高一 · 计数
（2020 秋・辽宁期末）某班 50 名学生在一次百米测试中, 成绩全部介于 13 秒与 19 秒之间, 将测试结果按如下方式分成六组: 每一组, 成绩大于等于 13 秒且小于 14 秒; 第二组, 成绩大于等于 14 秒且小于 15 秒; …第六组, 成绩大于等于 18 秒且小于等于 19 秒. 如图是按上述分组方法得到的频率分布直方图.

（1）估计此次百米测试成绩的中位数（精确到 001）;

(2) 为了尽快提高学生的体育成绩, 对此次百米测试成绩不小于 17 秒的两组同学进行特训, 特训一段时间后有两位同学成绩符合要求, 求这两位同学来自同一组的概率.

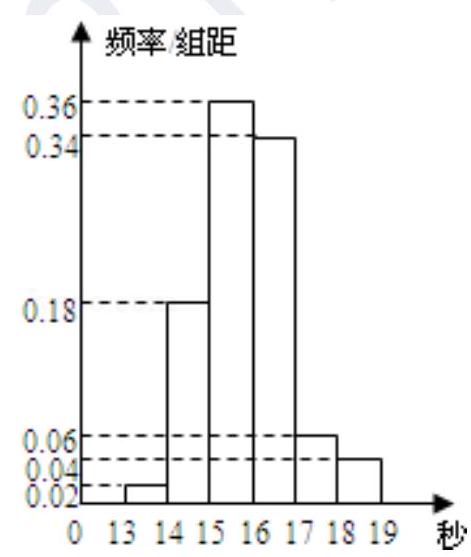
答案: 解: (1) 前两组的概率和为 $0.02+0.18=0.2$, 前三组的概率和为 $0.02+0.18+036=0.56$,所以 $0.5-0.2=0.3$,故中位数为 $15+\frac{0.3}{0.36} \approx 15.83$;

（2）由已知记第五组的频数为 $50 \times 0.06 \times 1=3$, 同理第六组的频数为 2 ,记第五组的学生为 $a_{1}, a_{2}, a_{3}$, 第六组的学生为 $b_{1}, b_{2}$,因为不小于 17 秒的两组同学进行特训, 特训一段时间后有两位同学成绩符合要求,则样本空间中所有基本事件为 $\Omega=\left\{\left(a_{1}, a_{2}\right),\left(a_{1}, a_{3}\right),\left(a_{1}, b_{1}\right),\left(a_{1}, b_{2}\right),\left(a_{2}, a_{3}\right)\right.$, $\left.\left(a_{2}, b_{1}\right),\left(a_{2}, b_{2}\right),\left(a_{3}, b_{1}\right),\left(a_{3}, b_{2}\right),\left(b_{1}, b_{2}\right)\right\}$

共 10 个样本点,

记事件 $A$ : 两位同学来自同一组, 则

$A=\left\{\left(a_{1}, a_{2}\right),\left(a_{1}, a_{3}\right),\left(a_{2}, a_{3}\right),\left(b_{1}, b_{2}\right)\right\}$ 共 4 个基本事件样本点;
故 $P(A)=\frac{4}{10}=\frac{2}{5}$.

故这两位同学来自同一组的概率为 $\frac{2}{5}$.